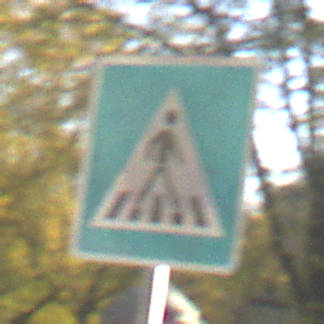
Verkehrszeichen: FussgaengerueberwegLinks
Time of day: SunriseSunset
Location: Outdoor (Urban)
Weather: PartlyCloudy
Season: Autumn
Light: Natural